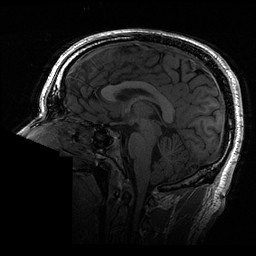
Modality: T1w
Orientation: axial